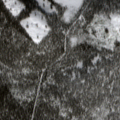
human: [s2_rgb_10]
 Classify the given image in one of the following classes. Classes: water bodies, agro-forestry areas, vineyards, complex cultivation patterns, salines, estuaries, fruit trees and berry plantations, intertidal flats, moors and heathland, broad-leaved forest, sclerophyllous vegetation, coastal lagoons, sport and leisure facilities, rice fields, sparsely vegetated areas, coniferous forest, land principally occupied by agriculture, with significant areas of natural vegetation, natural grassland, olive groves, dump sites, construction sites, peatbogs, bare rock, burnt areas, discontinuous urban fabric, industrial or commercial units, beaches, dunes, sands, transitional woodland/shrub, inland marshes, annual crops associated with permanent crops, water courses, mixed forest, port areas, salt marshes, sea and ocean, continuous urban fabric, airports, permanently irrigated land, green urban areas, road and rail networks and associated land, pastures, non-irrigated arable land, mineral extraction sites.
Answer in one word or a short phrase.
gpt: coniferous forest, transitional woodland/shrub